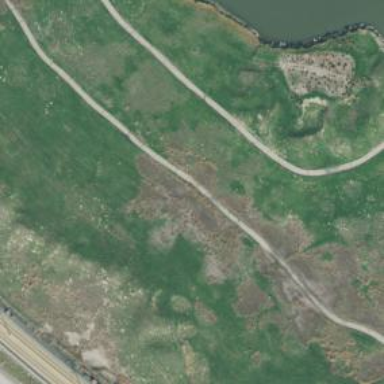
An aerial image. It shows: Grassy area designated as golf fairway.